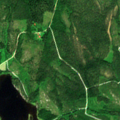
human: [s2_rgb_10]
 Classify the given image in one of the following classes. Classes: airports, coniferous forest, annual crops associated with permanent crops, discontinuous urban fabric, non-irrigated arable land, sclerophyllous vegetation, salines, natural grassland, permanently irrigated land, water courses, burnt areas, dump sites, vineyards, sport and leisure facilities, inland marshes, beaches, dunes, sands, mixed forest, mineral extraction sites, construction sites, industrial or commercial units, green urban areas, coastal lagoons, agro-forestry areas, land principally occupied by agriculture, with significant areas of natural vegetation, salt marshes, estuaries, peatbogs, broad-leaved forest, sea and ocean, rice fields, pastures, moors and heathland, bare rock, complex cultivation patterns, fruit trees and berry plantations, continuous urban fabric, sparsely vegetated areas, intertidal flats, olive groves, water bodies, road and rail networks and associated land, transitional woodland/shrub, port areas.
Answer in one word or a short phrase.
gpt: land principally occupied by agriculture, with significant areas of natural vegetation, coniferous forest, mixed forest, water bodies